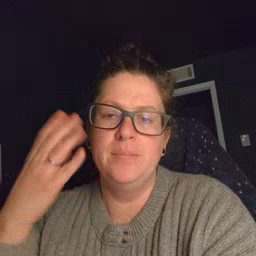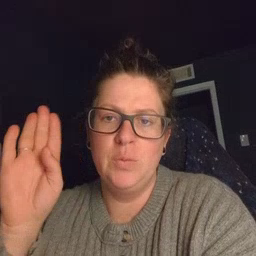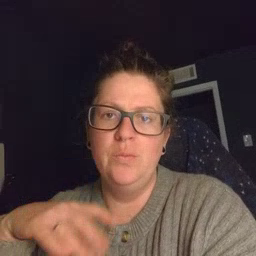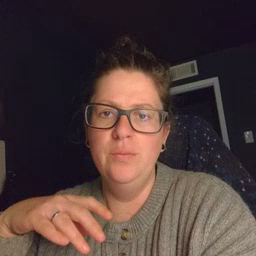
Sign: blue